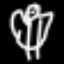
Label: angel